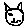
Label: cat